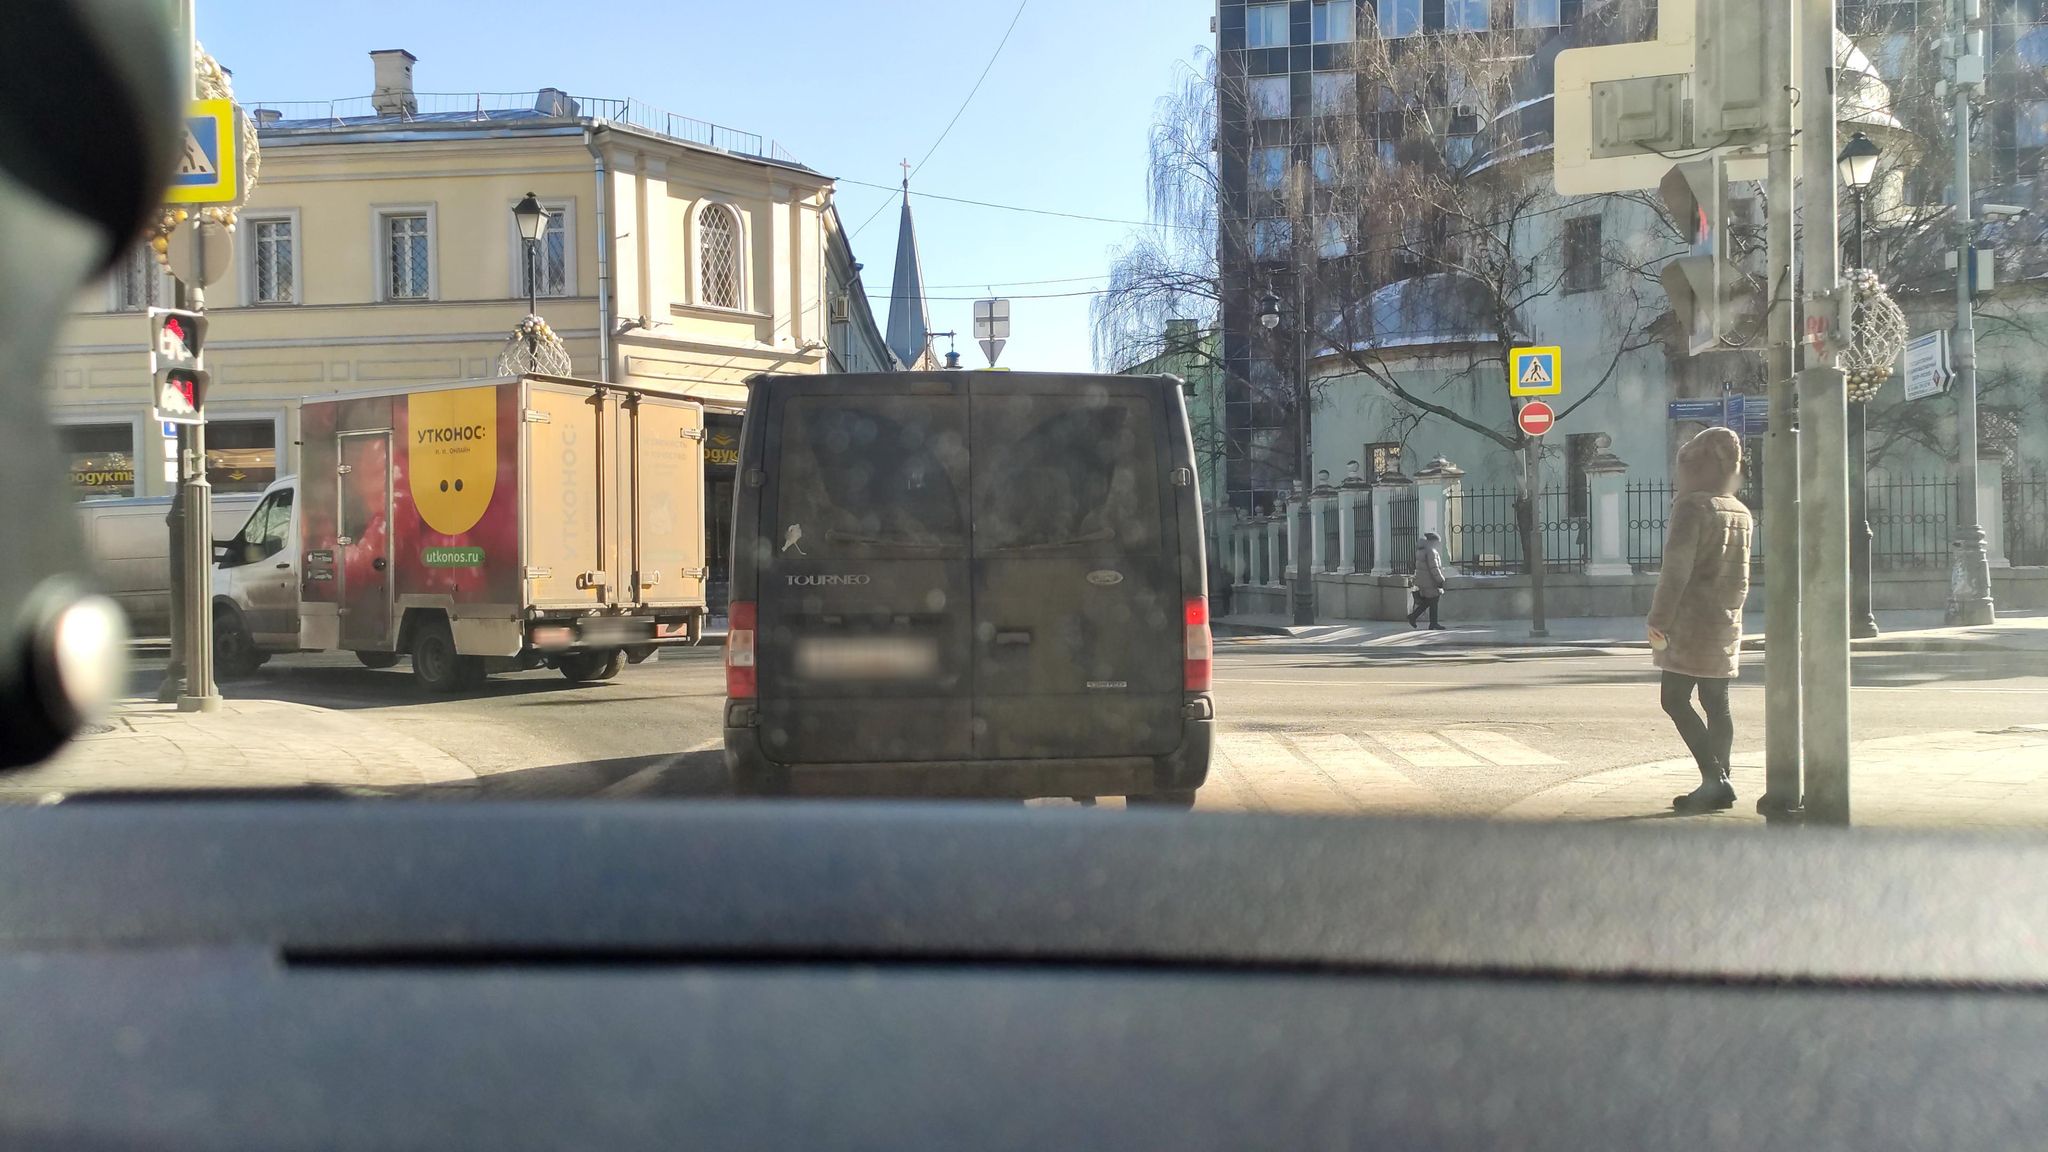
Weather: snowy
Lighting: day
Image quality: good
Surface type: driving surface
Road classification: footway
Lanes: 1
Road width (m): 4
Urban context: urban centre
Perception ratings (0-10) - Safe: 2.4, Lively: 5.57, Beautiful: 1.19, Boring: 5.23, Depressing: 7.55, Wealthy: 9.24